Interaction volume radius: 5 \u00c5
Interaction volume height: 10 \u00c5
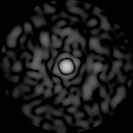
Disorder parameter: 0.8